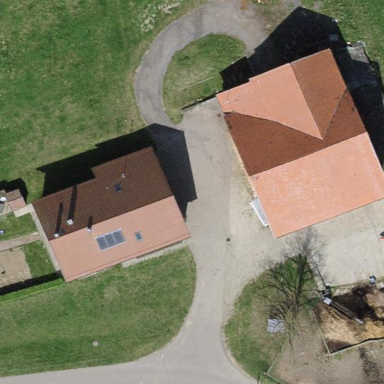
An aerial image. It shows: Farm building.